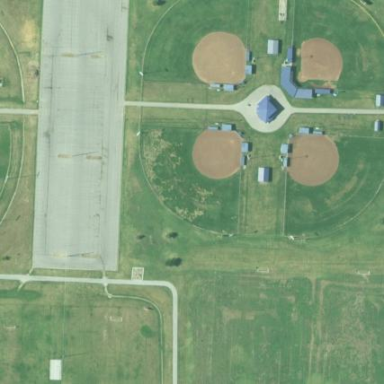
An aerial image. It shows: Baseball pitch for leisure land activities.